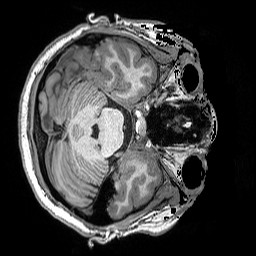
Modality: T1w
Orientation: axial
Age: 21
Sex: female